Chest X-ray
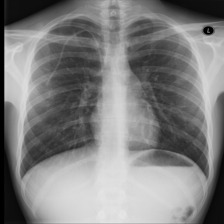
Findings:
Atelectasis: negative
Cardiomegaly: negative
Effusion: negative
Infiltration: positive
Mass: negative
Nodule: negative
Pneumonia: negative
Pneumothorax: negative
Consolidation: negative
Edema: negative
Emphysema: negative
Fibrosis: negative
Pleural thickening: negative
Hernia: negative